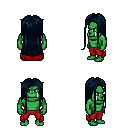
a pixel art fantasy rpg character, male body template, orc, green skin, red cape, red pants, raven extra-long hairstyle, four views (front, back, left, right), 2x2 character sprite sheet, small pixel art, hard edges, no anti-aliasing